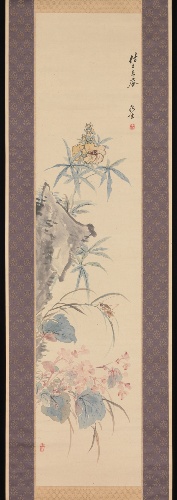
Artist: Tsubaki Chinzan
Artist bio: Japanese, 1801–1854
Date: 1854
Object type: Hanging scroll
Classification: Paintings
Medium: Hanging scroll; ink and color on paper
Culture: Japan
Period: Edo period (1615–1868)
Dimensions: 51 x 11 5/16 in. (129.5 x 28.8 cm)
Department: Asian Art
Credit line: The Harry G. C. Packard Collection of Asian Art, Gift of Harry G. C. Packard, and Purchase, Fletcher, Rogers, Harris Brisbane Dick, and Louis V. Bell Funds, Joseph Pulitzer Bequest, and The Annenberg Fund Inc. Gift, 1975
Accession year: 1975
Repository: Metropolitan Museum of Art, New York, NY
Tags: Flowers